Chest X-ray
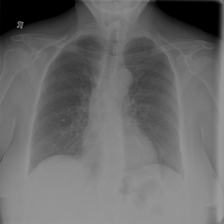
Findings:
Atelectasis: negative
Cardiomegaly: negative
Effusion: negative
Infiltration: negative
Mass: negative
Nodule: negative
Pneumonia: negative
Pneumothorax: negative
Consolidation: negative
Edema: negative
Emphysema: negative
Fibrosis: negative
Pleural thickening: negative
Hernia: negative